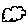
Label: cloud